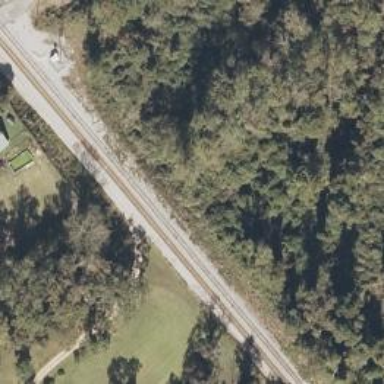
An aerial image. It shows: Railway track.